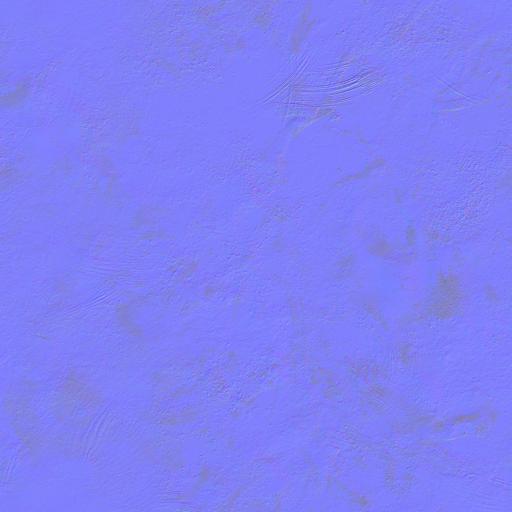
bronze dark eroded erosion metal old rough